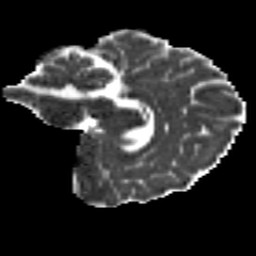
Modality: MD
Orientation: sagittal
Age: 33
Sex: male
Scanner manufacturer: siemens
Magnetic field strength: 3 T
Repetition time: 8.8 s
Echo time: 0.085 s